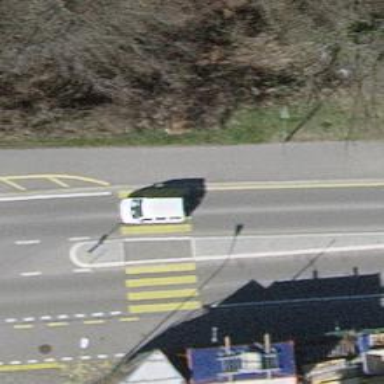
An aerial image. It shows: Marked crossing with pedestrian island.